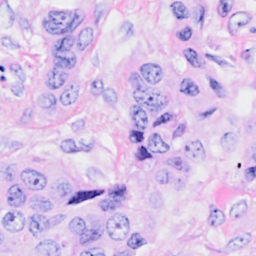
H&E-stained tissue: Breast